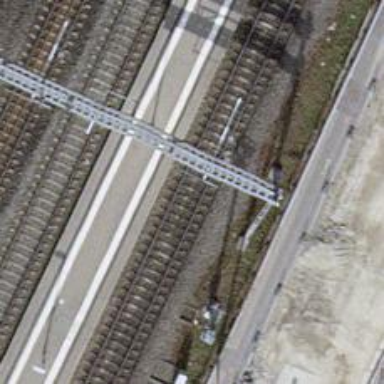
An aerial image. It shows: Railway stop with public transport stop position.